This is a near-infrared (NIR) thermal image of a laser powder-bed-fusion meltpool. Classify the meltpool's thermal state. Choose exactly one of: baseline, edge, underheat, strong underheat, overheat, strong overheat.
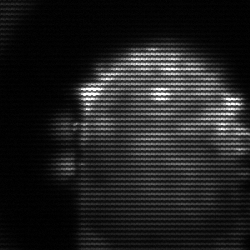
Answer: baseline